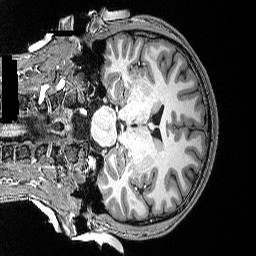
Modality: T1w
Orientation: coronal